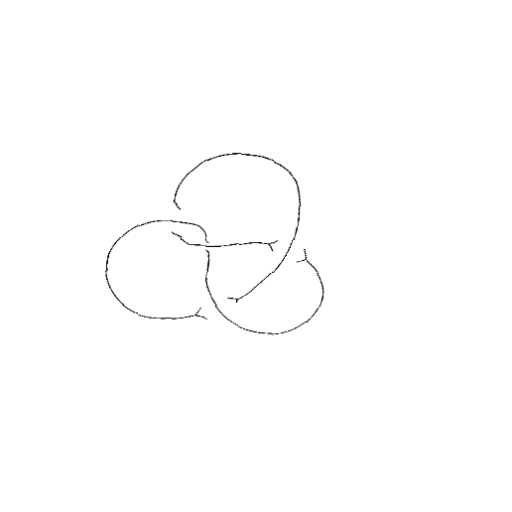
Crossing number: 4